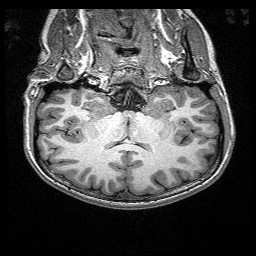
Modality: T1w
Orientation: sagittal
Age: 23
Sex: female
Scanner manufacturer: siemens
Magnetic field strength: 3 T
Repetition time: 2.4 s
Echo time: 0.03 s